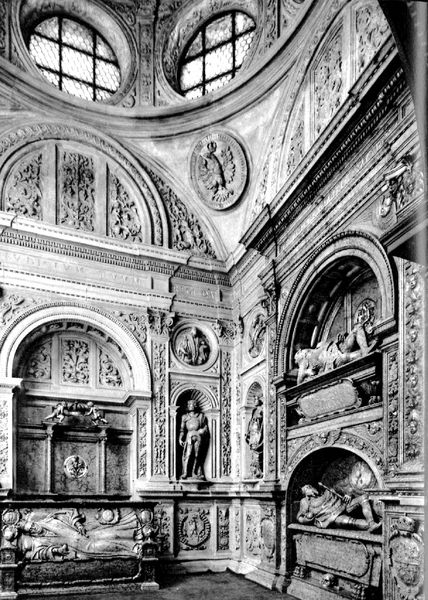
Titel: Krakau, Waweldom, Innenraum der Sigismundkaplle
Künstler: Bartolomeo Berrecci
Standort: Krakau (Kraków), Waweldom, Sigismundkapelle (EU - PL)
Schlagwörter: adler, akt, baum, dunkel, mann, vogel, fenster, marmor, raum, säule, gebäude, wand, stein, innenraum, kirche, interieur, innen, kontrast, rund, relief, liegen, bogen, italien, figuren, ornamente, stuck, liegend, foto, bögen, paradies, nische, gewölbe, medaillon, schwarz weiss, statuette, ritter, kapitell, sims, gesims, skulpturen, gruft, grab, gräber, eden, heiliger, reliefs, putti, mausoleum, baum der erkenntnis, garten eden, grabmal, nischen, sarkophag, paradis, statur, phönix, grabstelle, sarkophage, grablengen, rutter, saekophag